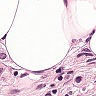
Metastatic tissue present: yes